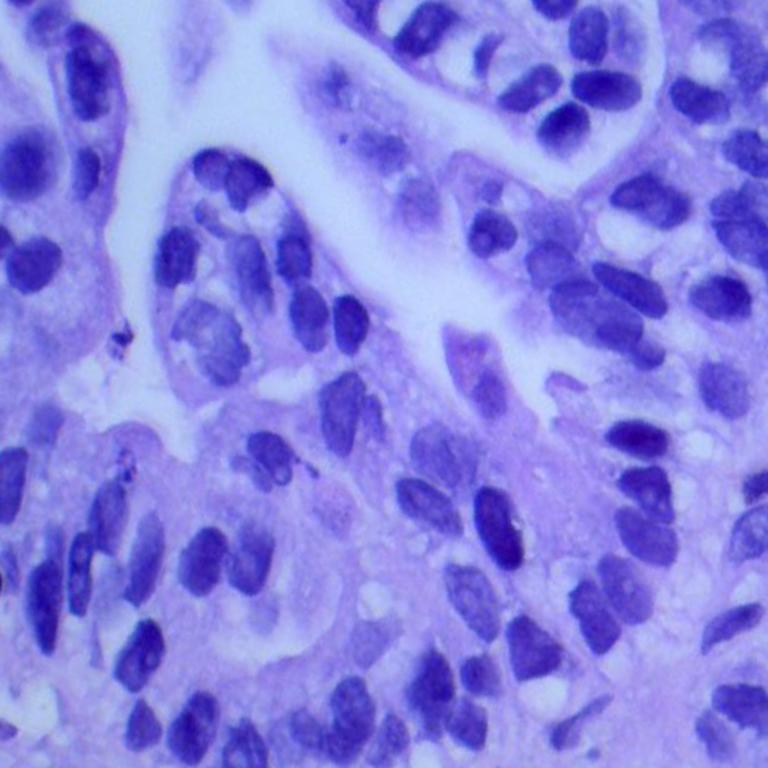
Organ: lung
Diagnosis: adenocarcinomas